【题型】解答题　【知识点】平面几何　【难度】easy
如图, 每组中的两个三角形是否相似？为什么？

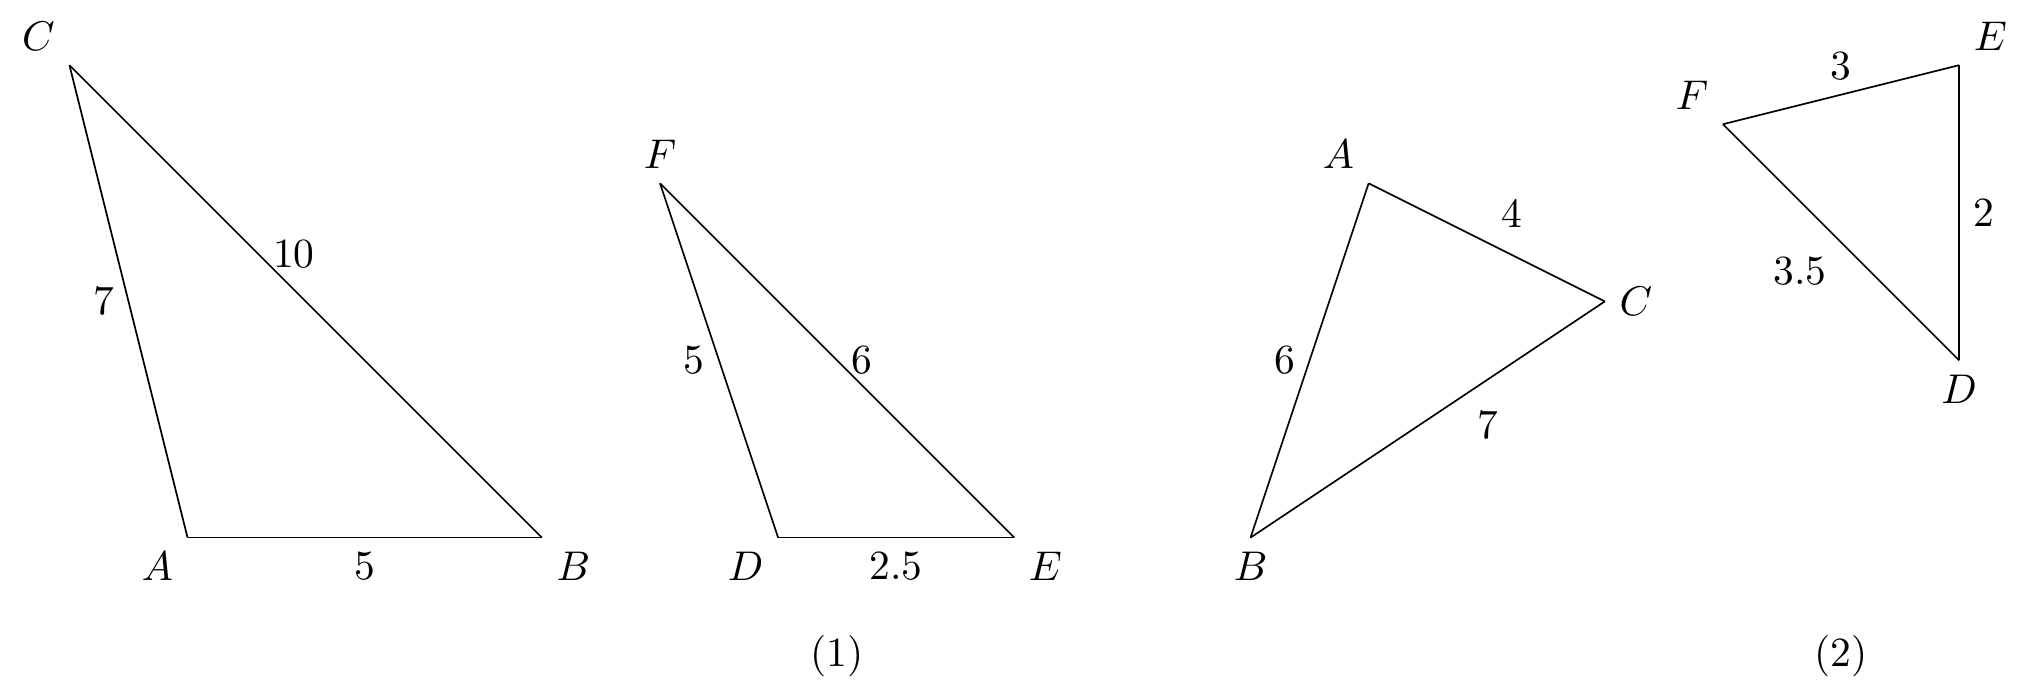
【解答】
(1)不相似, 理由如下：

$\because \dfrac{AB}{DE} = \dfrac{5}{2.5} = 2$, $\dfrac{AC}{DF} = \dfrac{7}{5}$, $\dfrac{BC}{EF} = \dfrac{10}{6} = \dfrac{5}{3}$

$\therefore \dfrac{AB}{DE} \neq \dfrac{AC}{DF} \neq \dfrac{BC}{EF}$

$\therefore \triangle ABC$ 与 $\triangle DEF$ 不相似

(2)相似, 理由如下：

$\because \dfrac{AB}{EF} = \dfrac{6}{3} = 2$, $\dfrac{AC}{DE} = \dfrac{4}{2} = 2$, $\dfrac{BC}{DF} = \dfrac{7}{3.5} = 2$

$\therefore \dfrac{AB}{EF} = \dfrac{AC}{DE} = \dfrac{BC}{DF}$

$\therefore \triangle ABC \sim \triangle EFD$